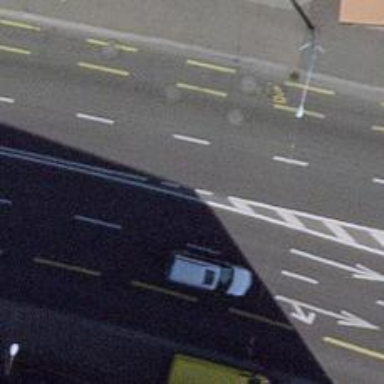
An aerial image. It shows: Secondary road with asphalt surface. It has trolley wires and lane designated for buses on the left. There is also shared busway on the left for cyclists.